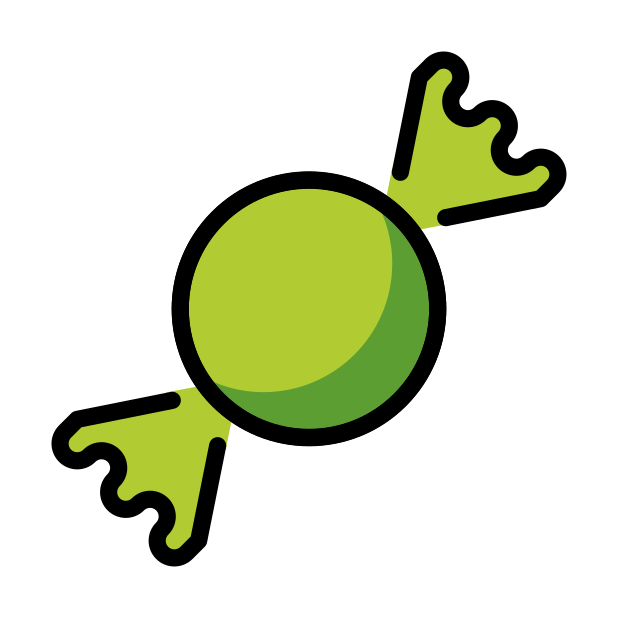
candy